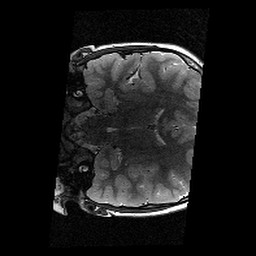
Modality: T2w
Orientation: coronal
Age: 9
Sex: female
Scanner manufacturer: siemens
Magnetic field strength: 3 T
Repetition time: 9.23 s
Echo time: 0.067 s